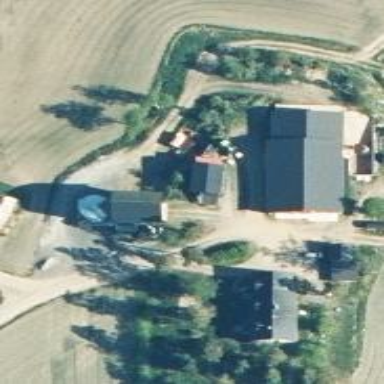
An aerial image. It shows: Farmyard area.